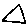
Label: triangle